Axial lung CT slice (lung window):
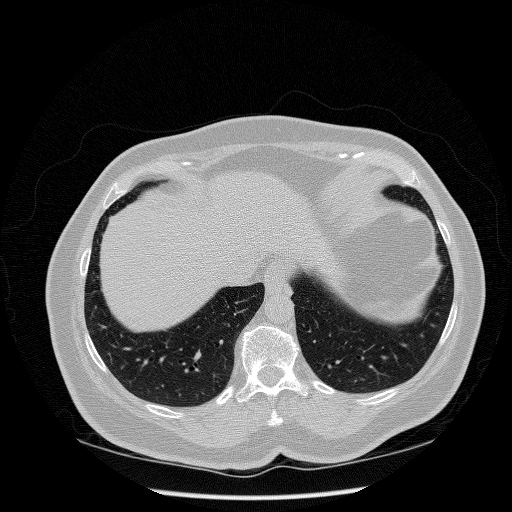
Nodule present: no